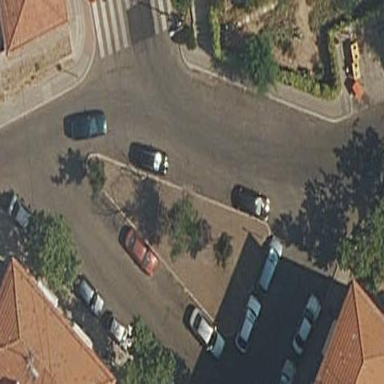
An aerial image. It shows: Kerb barrier.